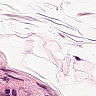
Metastatic tissue present: no